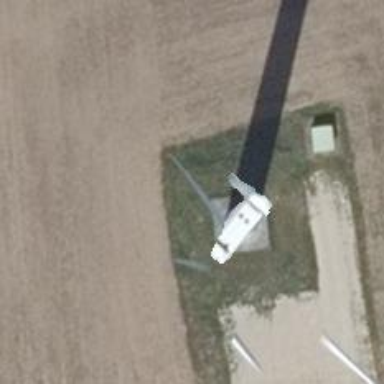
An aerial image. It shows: Wind turbine generator that utilizes wind as its source for generating electricity. It is of the horizontal axis type.